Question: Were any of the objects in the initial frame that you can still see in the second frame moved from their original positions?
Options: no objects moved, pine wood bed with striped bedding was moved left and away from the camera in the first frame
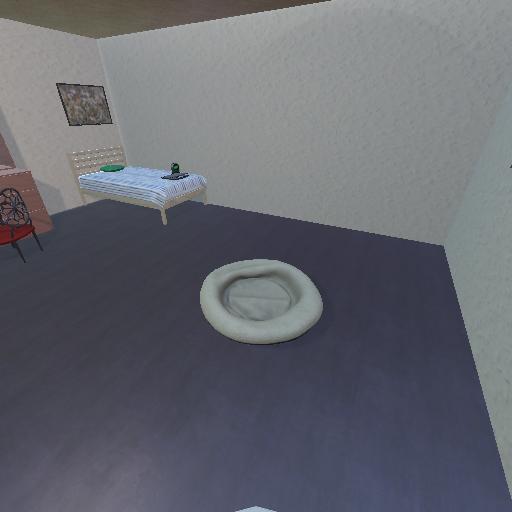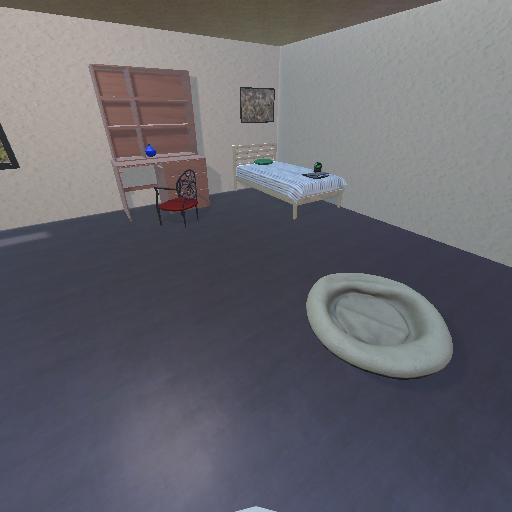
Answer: no objects moved